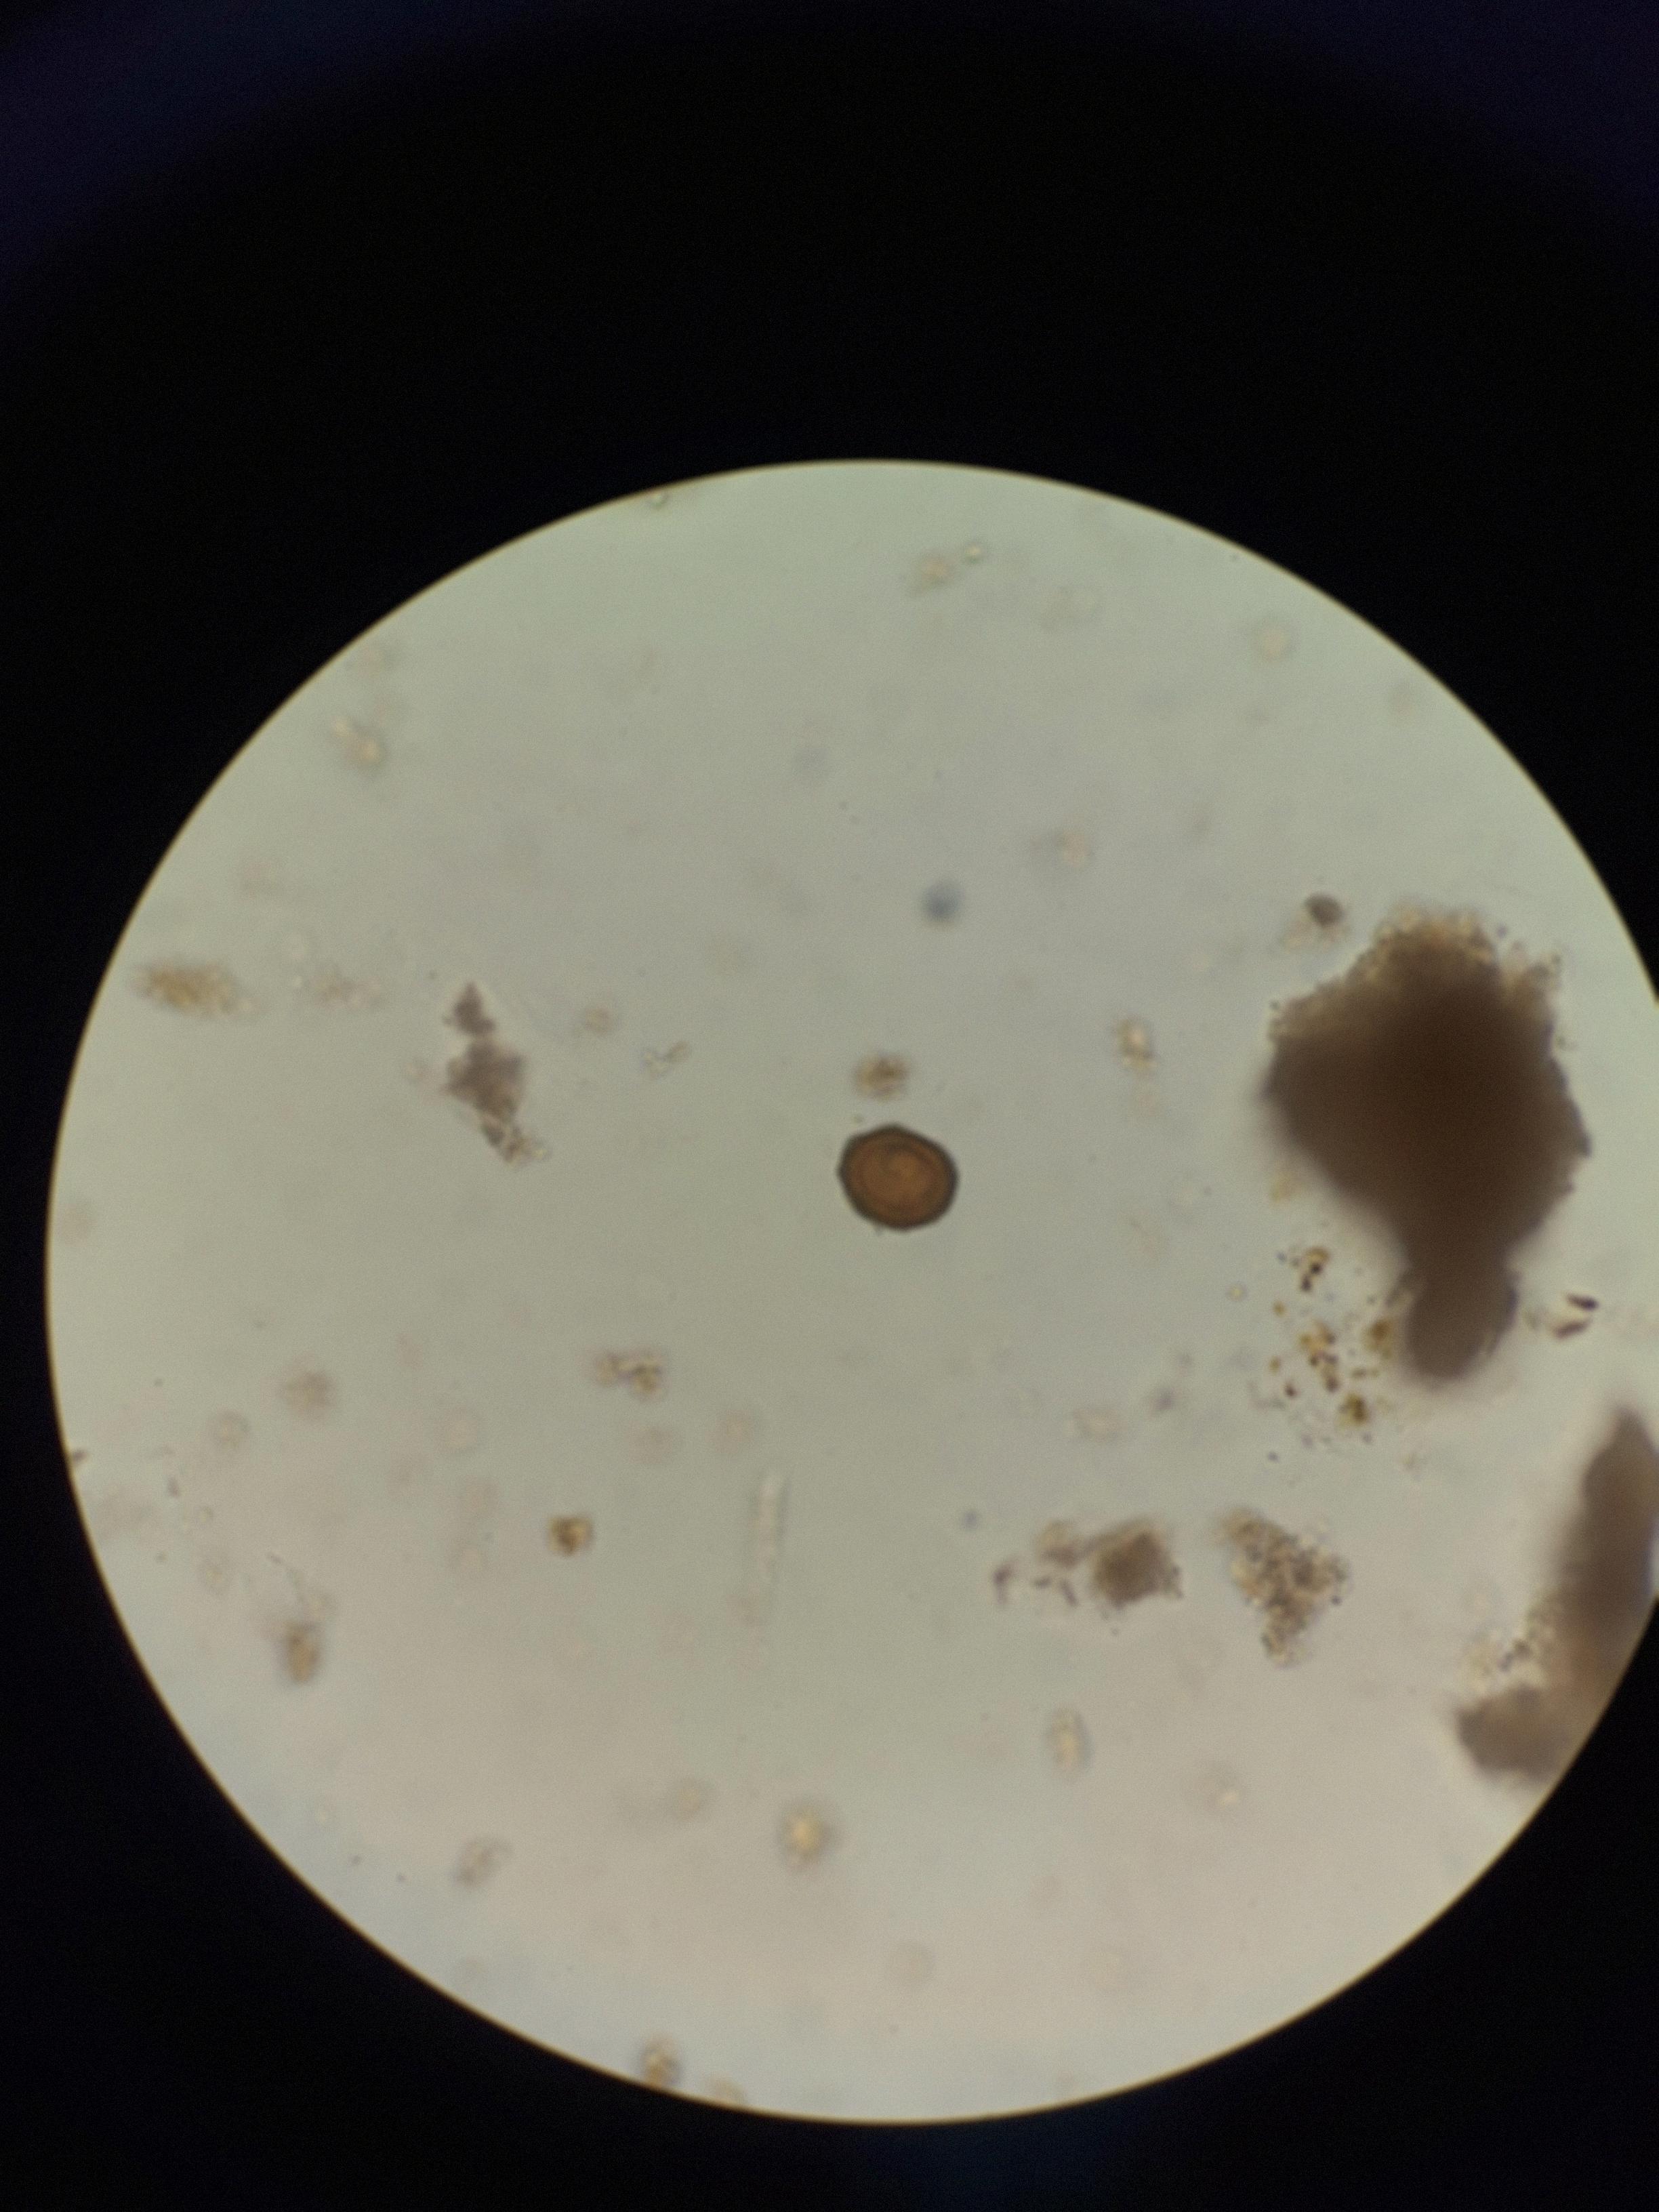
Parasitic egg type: Taenia spp. egg